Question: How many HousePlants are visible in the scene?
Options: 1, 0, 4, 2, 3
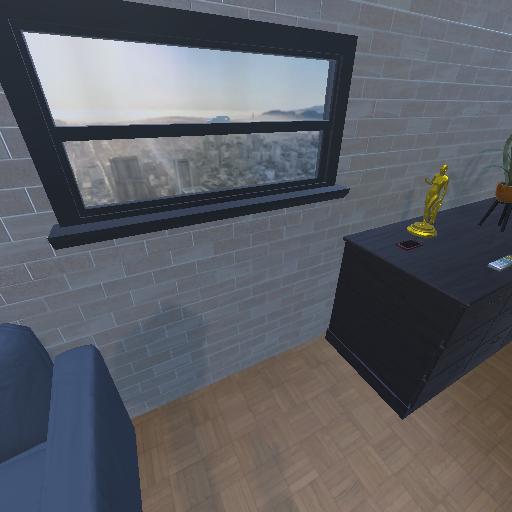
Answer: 1